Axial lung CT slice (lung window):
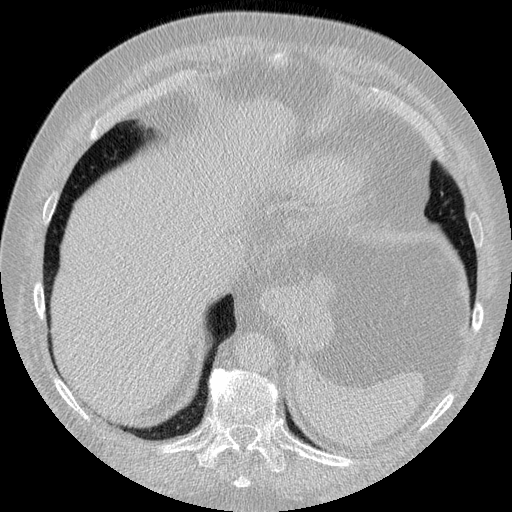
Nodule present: no